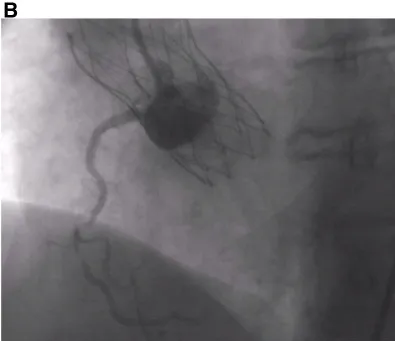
(B) Thrombus in RCA post-TAVI.
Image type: radiology (x_ray)